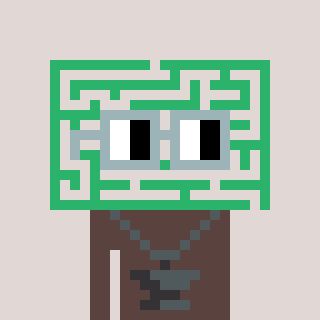
a pixel art character with square dark gray glasses, a maze-shaped head and a darkbrown-colored body on a warm background